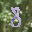
Label: 8